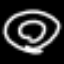
Label: donut